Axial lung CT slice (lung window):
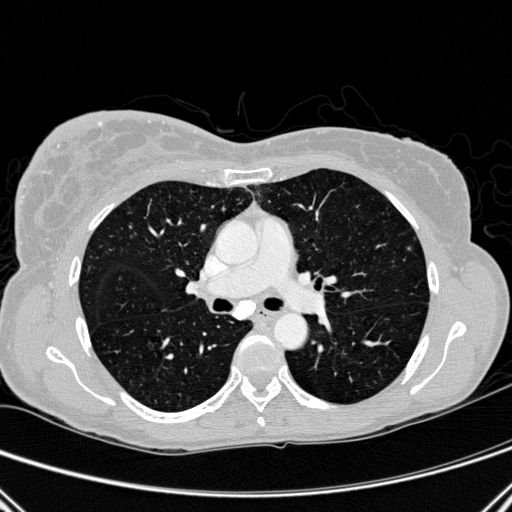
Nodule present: no